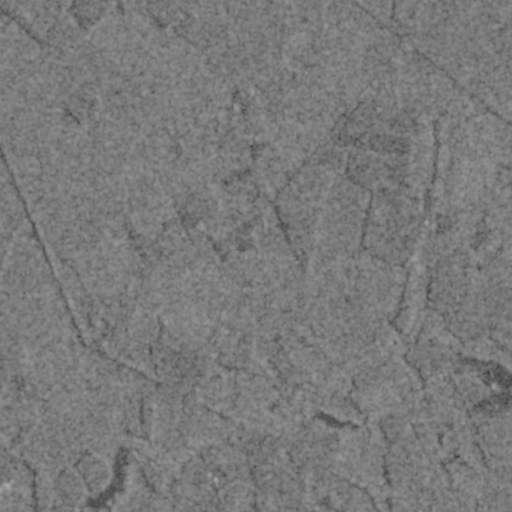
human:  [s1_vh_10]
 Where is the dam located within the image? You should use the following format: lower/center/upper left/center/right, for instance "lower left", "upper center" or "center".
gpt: The dam is located in the lower left of the image.
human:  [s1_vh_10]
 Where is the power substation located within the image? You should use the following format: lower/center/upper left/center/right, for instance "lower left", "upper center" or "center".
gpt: The power substation is located in the upper right of the image.
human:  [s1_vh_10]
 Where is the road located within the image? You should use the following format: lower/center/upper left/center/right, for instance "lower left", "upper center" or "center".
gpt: There is no road in the image.

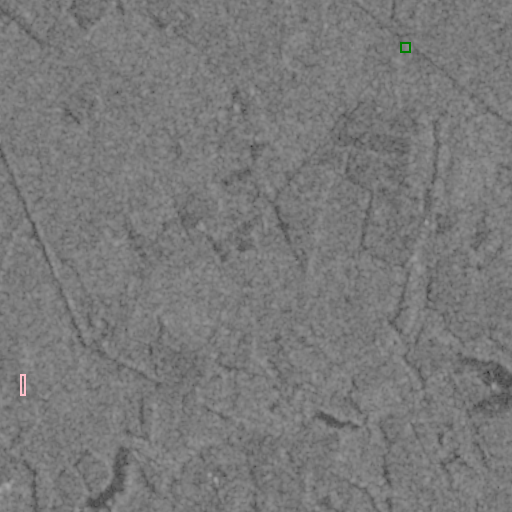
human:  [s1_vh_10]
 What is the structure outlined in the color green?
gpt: The structure outlined in green is a power substation.
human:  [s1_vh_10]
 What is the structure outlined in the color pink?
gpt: The structure outlined in pink is a building.
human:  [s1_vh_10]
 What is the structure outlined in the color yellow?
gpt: There is no yellow outline.